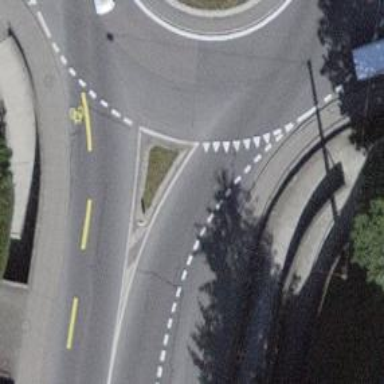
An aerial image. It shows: Road with "give way" sign.